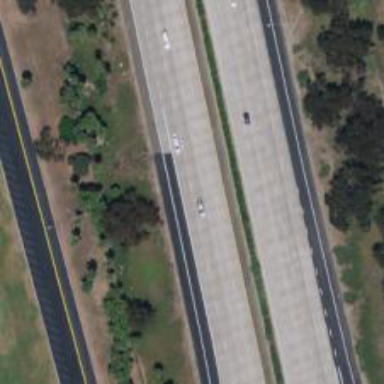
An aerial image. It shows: Motorway junction.